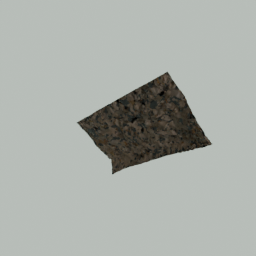
Label: nature